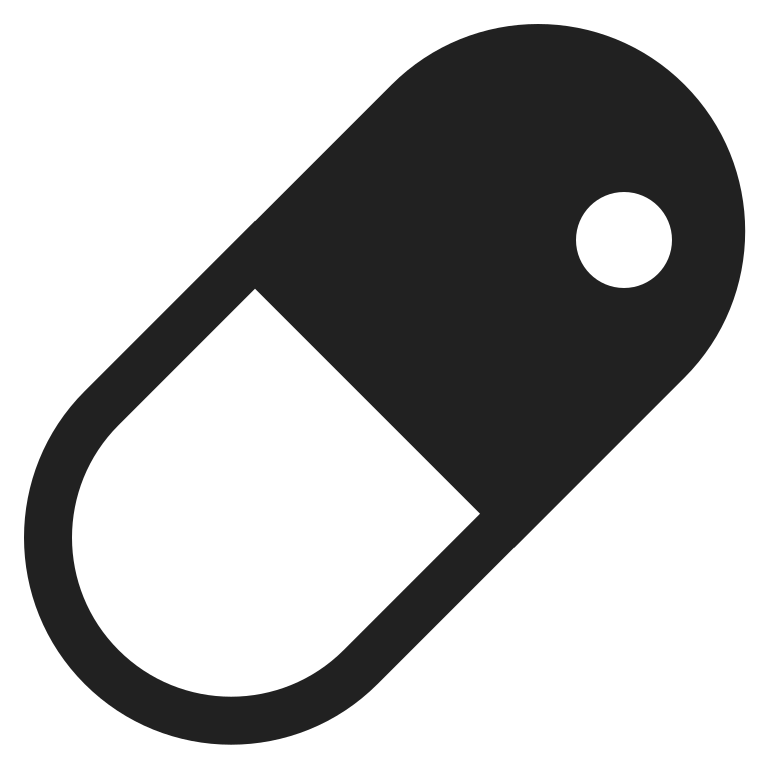
pill high contrast